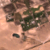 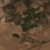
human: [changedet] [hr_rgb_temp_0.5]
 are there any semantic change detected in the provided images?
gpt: Nothing has changed in this area.